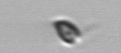
Label: Pyramimonas